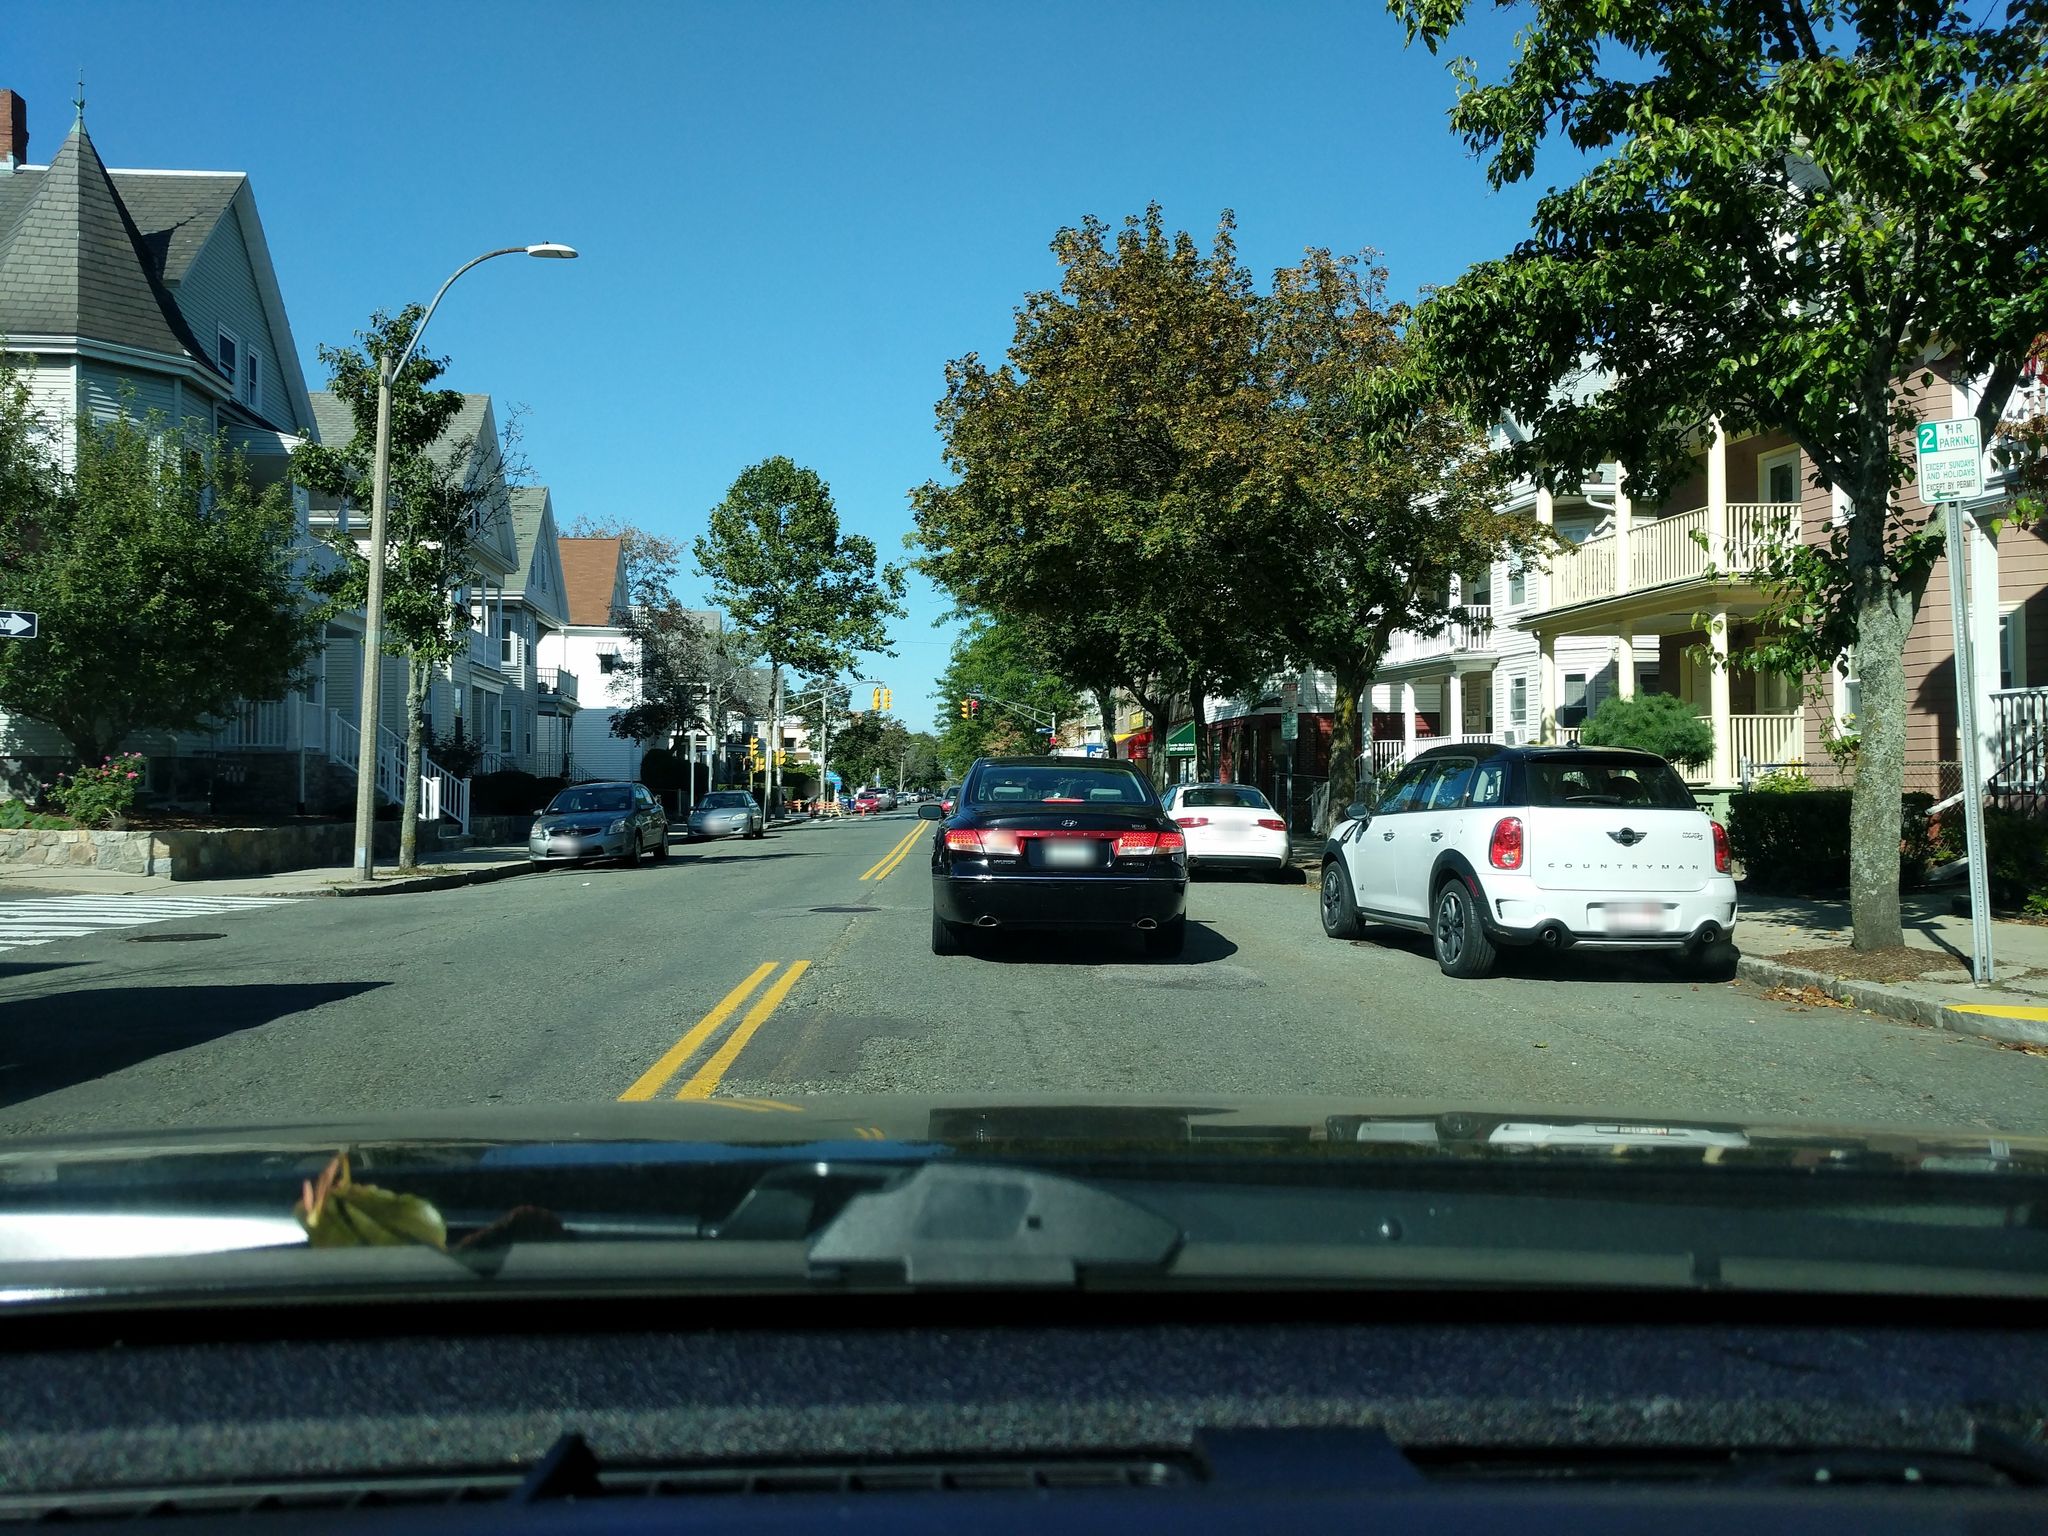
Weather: clear
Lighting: day
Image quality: good
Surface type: driving surface
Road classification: footway
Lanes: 2
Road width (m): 18.3
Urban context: urban centre
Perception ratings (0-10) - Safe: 4.57, Lively: 9.64, Beautiful: 6.38, Boring: 2.83, Depressing: 0.35, Wealthy: 7.12